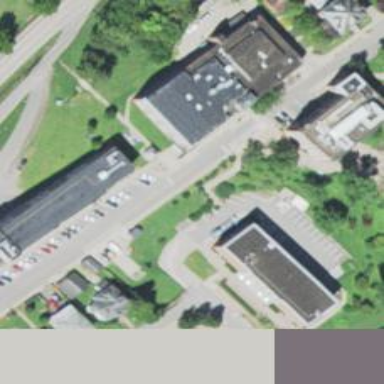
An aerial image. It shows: Healthcare clinic is depicted in the image.